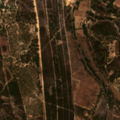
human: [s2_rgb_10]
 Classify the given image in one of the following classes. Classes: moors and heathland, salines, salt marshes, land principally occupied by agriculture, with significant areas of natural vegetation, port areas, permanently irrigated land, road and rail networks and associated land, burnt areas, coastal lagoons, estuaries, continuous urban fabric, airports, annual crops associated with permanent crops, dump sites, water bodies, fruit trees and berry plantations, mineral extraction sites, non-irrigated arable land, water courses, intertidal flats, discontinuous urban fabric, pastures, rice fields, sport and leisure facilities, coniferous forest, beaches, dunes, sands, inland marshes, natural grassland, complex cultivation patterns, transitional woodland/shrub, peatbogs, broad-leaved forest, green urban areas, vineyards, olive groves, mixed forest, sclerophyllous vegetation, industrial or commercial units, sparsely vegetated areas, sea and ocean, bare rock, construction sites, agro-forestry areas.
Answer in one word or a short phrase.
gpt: complex cultivation patterns, coniferous forest, mixed forest, transitional woodland/shrub